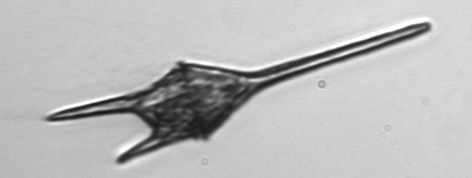
Label: Tripos_lineatus